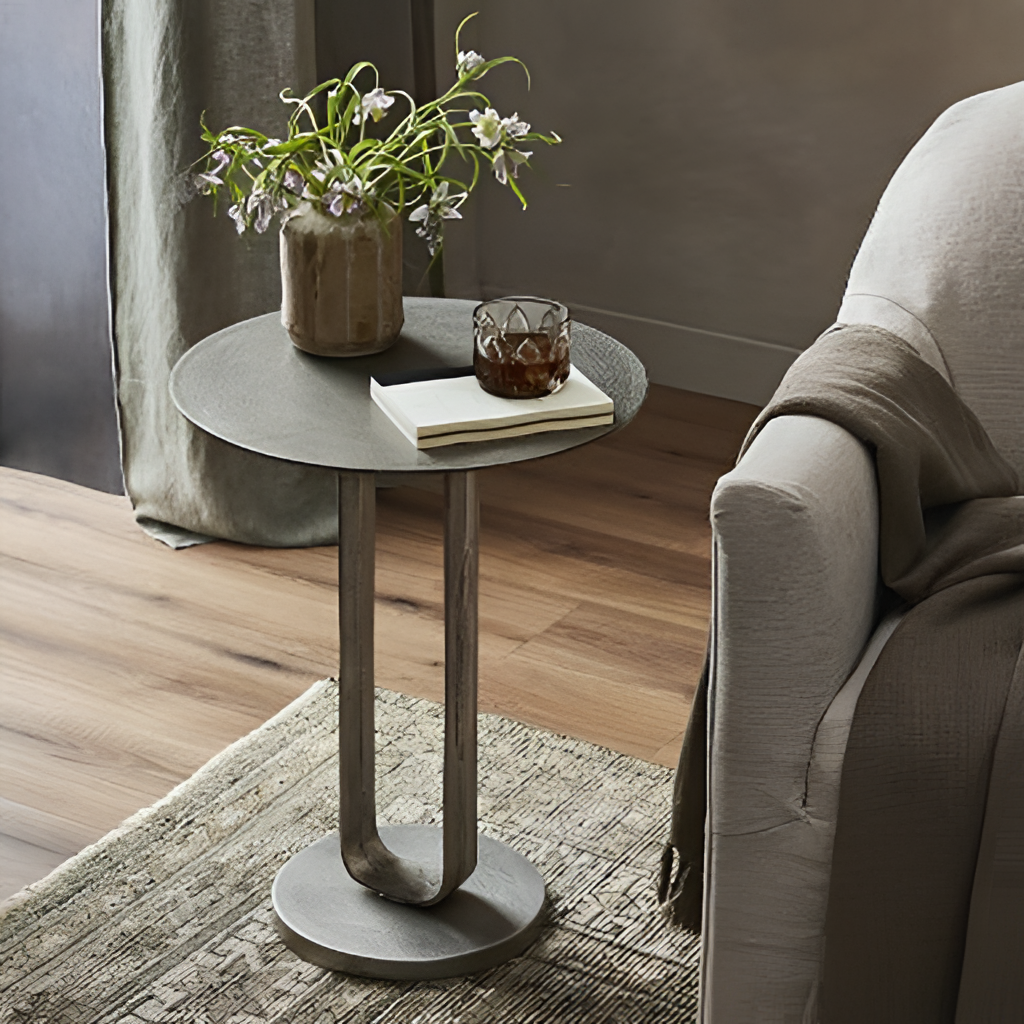
living room, metal side table, minimalist, brown wood flooring, with plank pattern, plaster wallpaper, with solid pattern